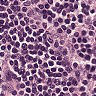
Metastatic tissue present: no